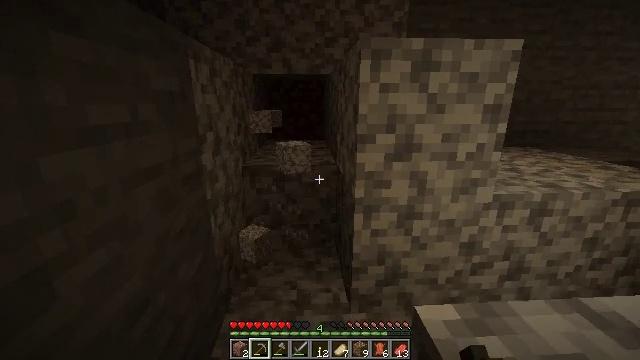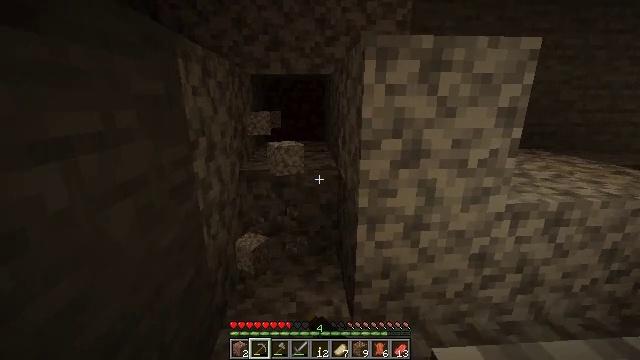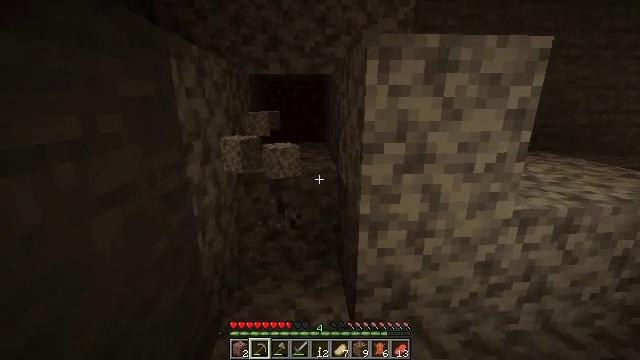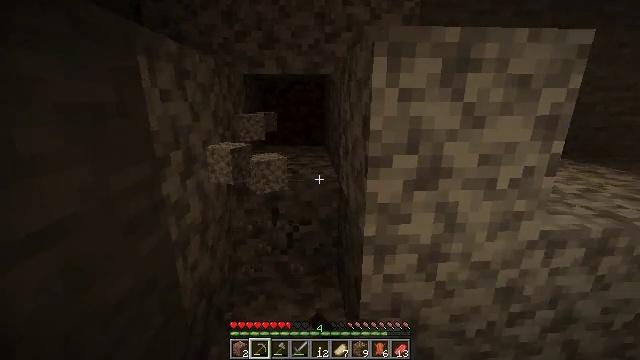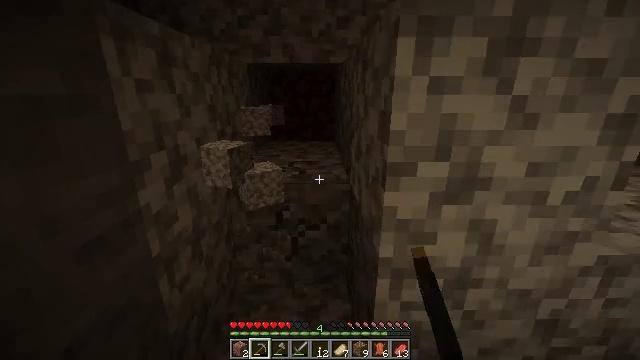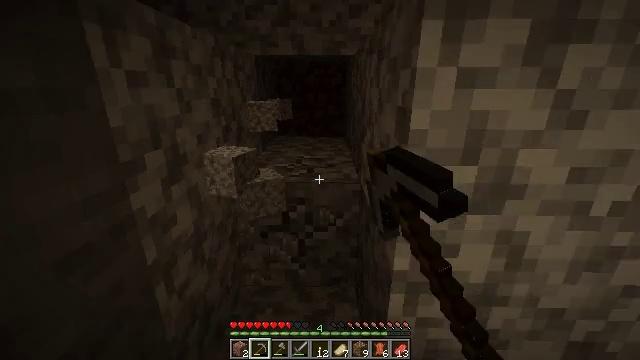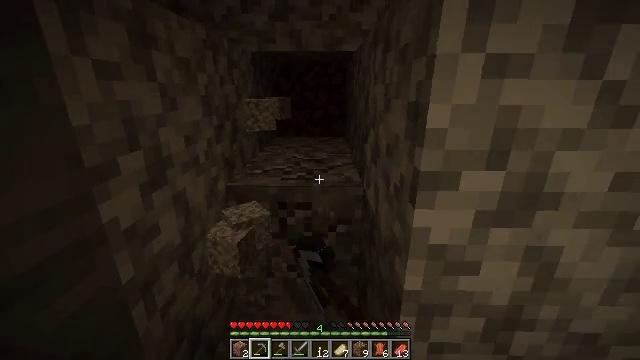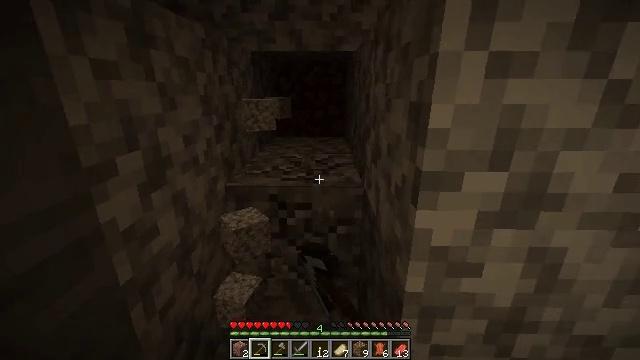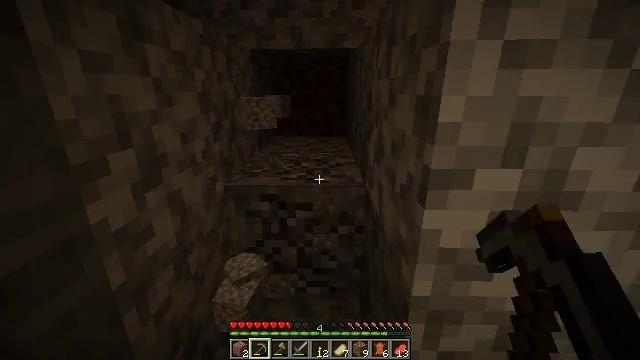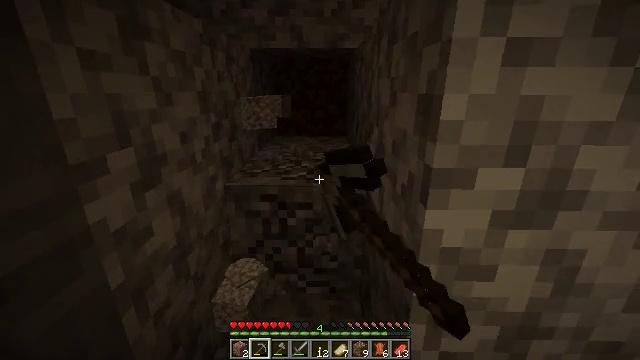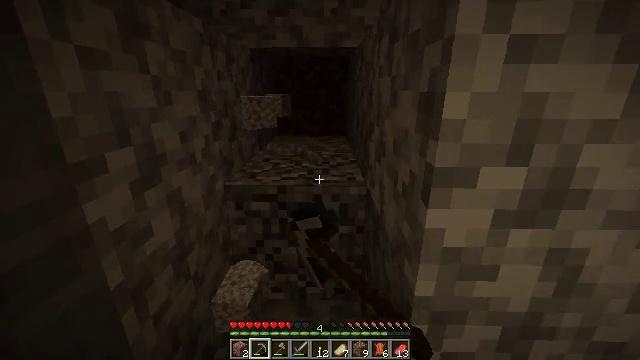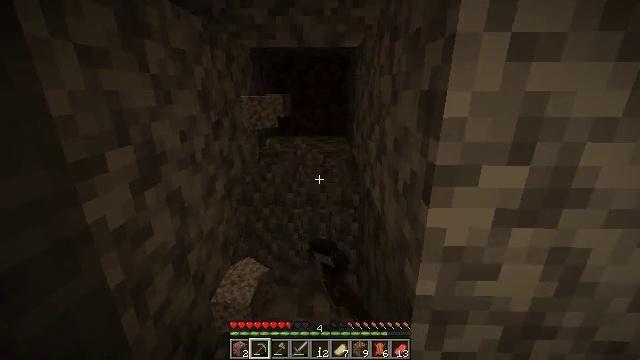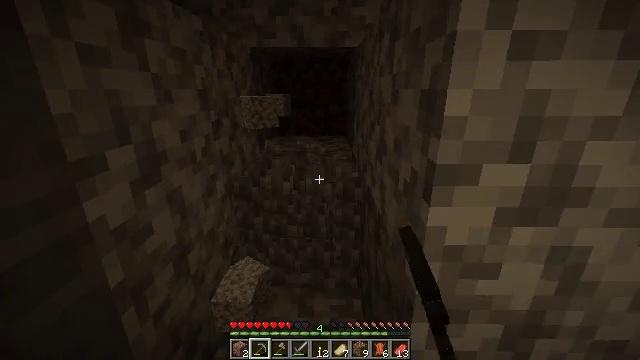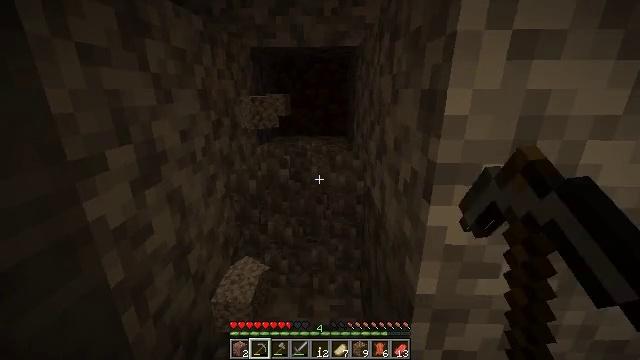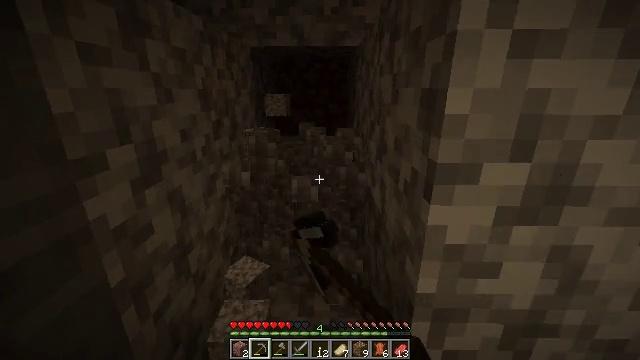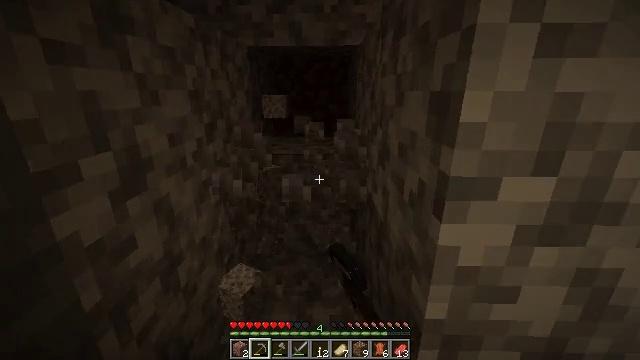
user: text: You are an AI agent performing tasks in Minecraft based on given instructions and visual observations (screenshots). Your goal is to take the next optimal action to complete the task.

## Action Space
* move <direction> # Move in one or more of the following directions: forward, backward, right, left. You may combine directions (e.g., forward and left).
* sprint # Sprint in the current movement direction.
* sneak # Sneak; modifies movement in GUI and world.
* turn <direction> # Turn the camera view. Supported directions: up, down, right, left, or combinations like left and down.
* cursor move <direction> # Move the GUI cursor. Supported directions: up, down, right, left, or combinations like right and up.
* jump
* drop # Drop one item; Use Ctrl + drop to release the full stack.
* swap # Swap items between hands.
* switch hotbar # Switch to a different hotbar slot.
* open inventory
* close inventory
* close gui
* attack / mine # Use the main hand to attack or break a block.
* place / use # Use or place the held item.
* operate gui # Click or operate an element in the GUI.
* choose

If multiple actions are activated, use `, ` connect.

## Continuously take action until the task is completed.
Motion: motion action
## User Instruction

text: Break the diorite block.
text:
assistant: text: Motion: move forward, attack / mine
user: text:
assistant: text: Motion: move forward, attack / mine
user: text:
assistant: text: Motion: move forward, attack / mine
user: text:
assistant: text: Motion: move forward, turn left and down, attack / mine
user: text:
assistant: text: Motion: turn left and down, attack / mine
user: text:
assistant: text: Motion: attack / mine
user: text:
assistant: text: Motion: attack / mine
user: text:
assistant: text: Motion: attack / mine
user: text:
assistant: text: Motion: attack / mine
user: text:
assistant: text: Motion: attack / mine
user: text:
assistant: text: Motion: attack / mine
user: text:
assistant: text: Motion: attack / mine
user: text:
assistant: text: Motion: attack / mine
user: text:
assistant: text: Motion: attack / mine
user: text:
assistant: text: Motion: move forward, attack / mine
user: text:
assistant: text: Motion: move forward, attack / mine
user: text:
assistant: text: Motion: move forward, attack / mine
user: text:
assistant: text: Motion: move forward, attack / mine
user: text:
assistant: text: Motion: move forward, attack / mine
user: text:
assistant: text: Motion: attack / mine
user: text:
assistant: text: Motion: attack / mine
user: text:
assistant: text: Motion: attack / mine
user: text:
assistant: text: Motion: attack / mine
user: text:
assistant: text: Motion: attack / mine
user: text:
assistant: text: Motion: attack / mine
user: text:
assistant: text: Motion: attack / mine
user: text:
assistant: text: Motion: attack / mine
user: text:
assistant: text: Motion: attack / mine
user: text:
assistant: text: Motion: attack / mine
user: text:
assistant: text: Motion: attack / mine